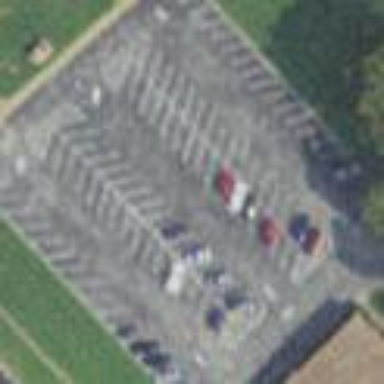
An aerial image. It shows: Road serving as parking aisle.